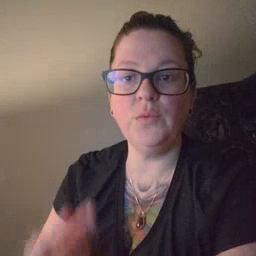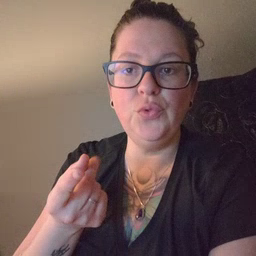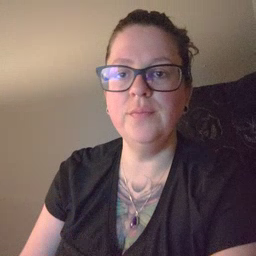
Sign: dog